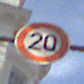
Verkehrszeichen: Geschwindigkeit20
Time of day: MorningAfternoon
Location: Outdoor (Urban)
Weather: PartlyCloudy
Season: NotSpecified
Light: Natural